Question: For a sandbox project <URL>
I am trying to run helloWorld.js Node.js on Java 8 Nashorn with Avatar.js on Windows like
'"C:\Program Files\Java\jdk1.8.0\bin\java" -Djava.library.path=lib -jar lib/avatar-js.jar helloWorld.js'
and get "no avatar-js in java.library.path", while it is.
'''
D:\Workspaces\Enide-Studio-2014-011-win64\NashornSandbox>"C:\Program Files\Java\jdk1.8.0\bin\java" -Djava.library.path=lib -jar lib/avatar-js.jar helloWorld.js
Exception in thread "main" java.lang.UnsatisfiedLinkError: no avatar-js in java.library.path
at java.lang.ClassLoader.loadLibrary(ClassLoader.java:1838)
at java.lang.Runtime.loadLibrary0(Runtime.java:870)
at java.lang.System.loadLibrary(System.java:1116)
at com.oracle.libuv.LibUV.<clinit>(LibUV.java:33)
at com.oracle.avatar.js.eventloop.EventLoop.<init>(EventLoop.java:397)
at com.oracle.avatar.js.Server.<init>(Server.java:158)
at com.oracle.avatar.js.Server.<init>(Server.java:137)
at com.oracle.avatar.js.Server.<init>(Server.java:125)
at com.oracle.avatar.js.Server.main(Server.java:121)
'''

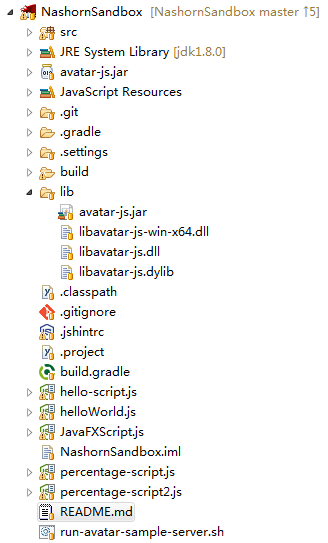
Answer: Marko is right, renaming to avatar-js.dll and avatar-js-win-x64.dll makes it run on Windows.